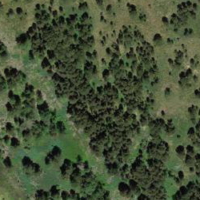
EUNIS habitat code: 41
Species observed at this site:
Chalcolestes viridis
Leucorrhinia dubia
Aeshna cyanea
Lestes sponsa
Libellula depressa
Sympetrum danae
Aeshna grandis
Pyrrhosoma nymphula
Sympetrum sanguineum
Calopteryx splendens